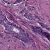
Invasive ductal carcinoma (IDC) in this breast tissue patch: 1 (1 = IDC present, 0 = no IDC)